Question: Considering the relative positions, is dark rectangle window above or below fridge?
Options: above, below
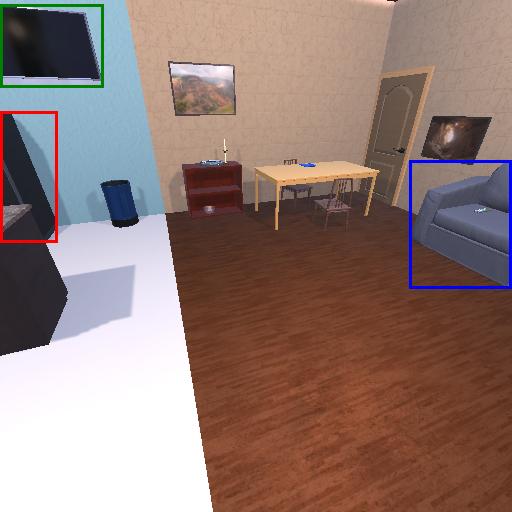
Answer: above